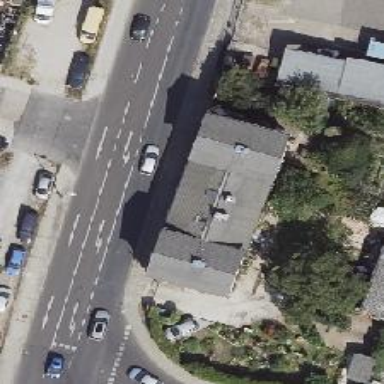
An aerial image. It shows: Footway along the road.